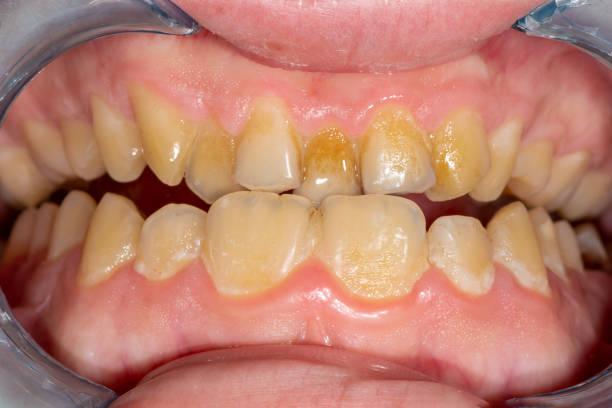
Condition: Calculus